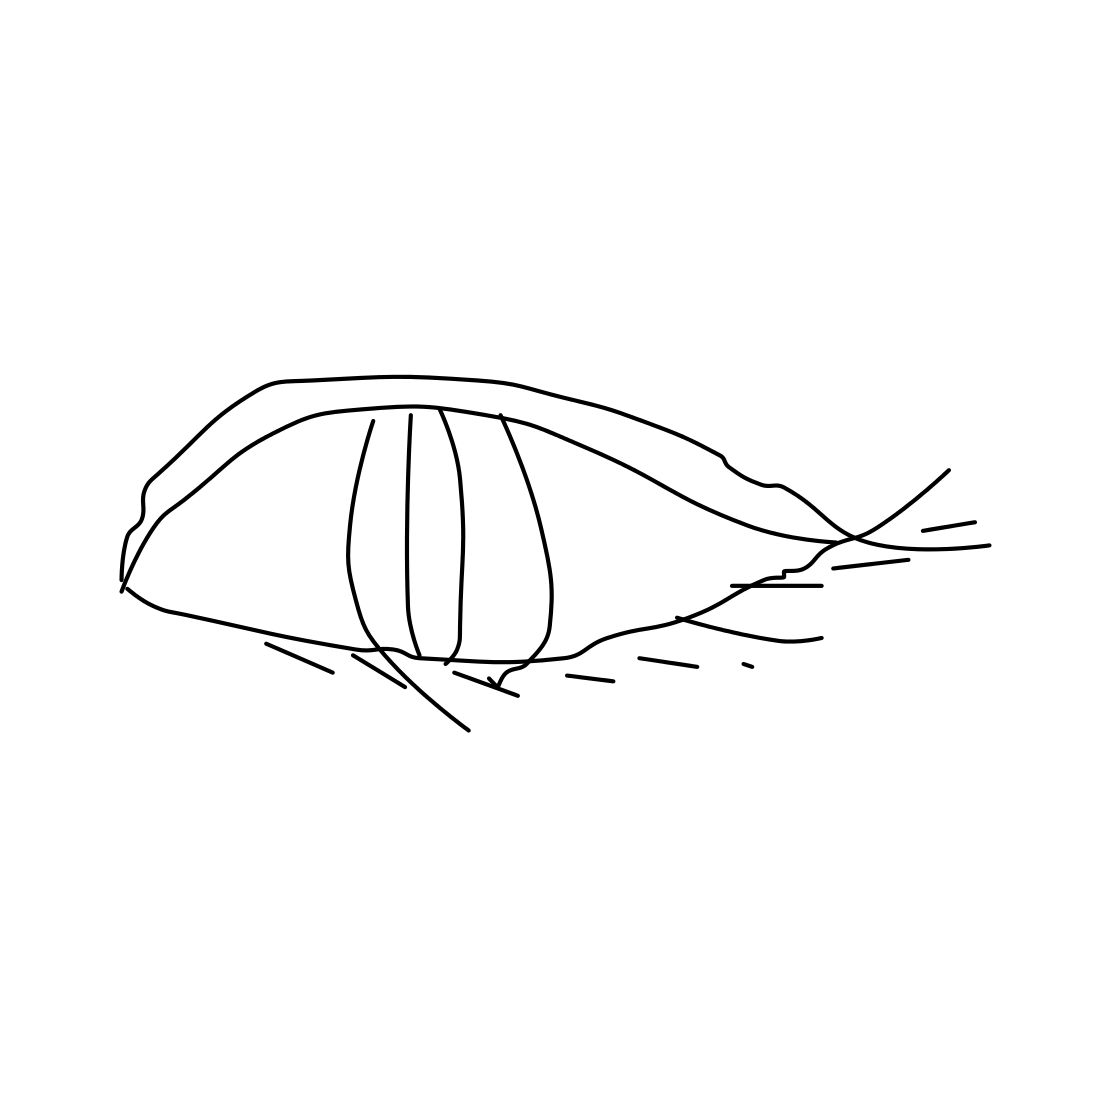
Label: eye